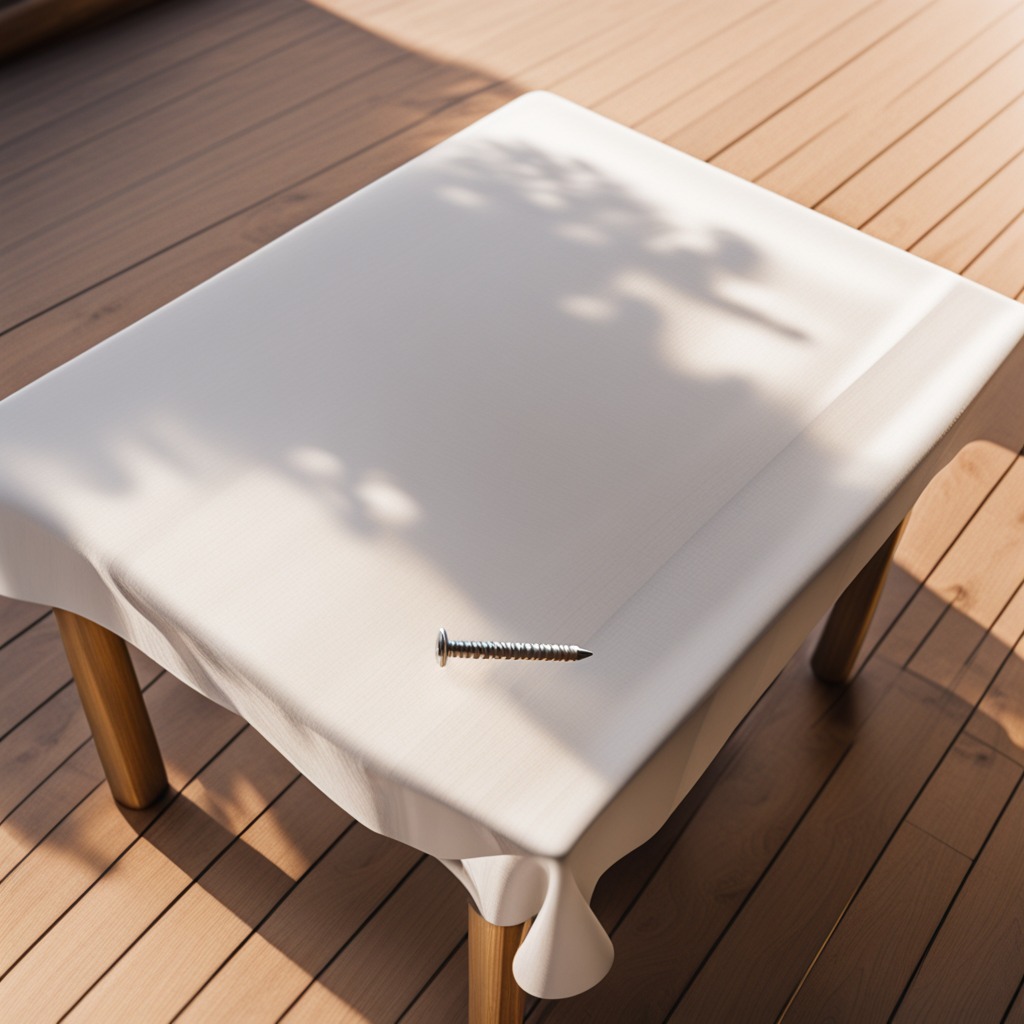
A metal screw lies on a wooden table in an outdoor workshop during daytime bright natural light soft shadows worn but beneath the cloth.